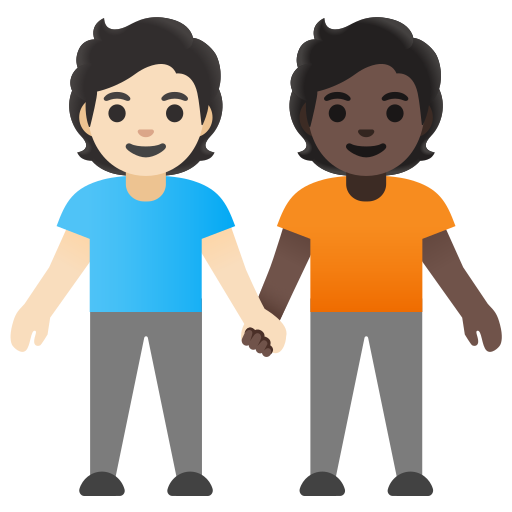
Emoji: 🧑🏻‍🤝‍🧑🏿